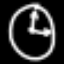
Label: clock